Field crop: maize
Growth stage: 1
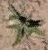
Species: atriplex